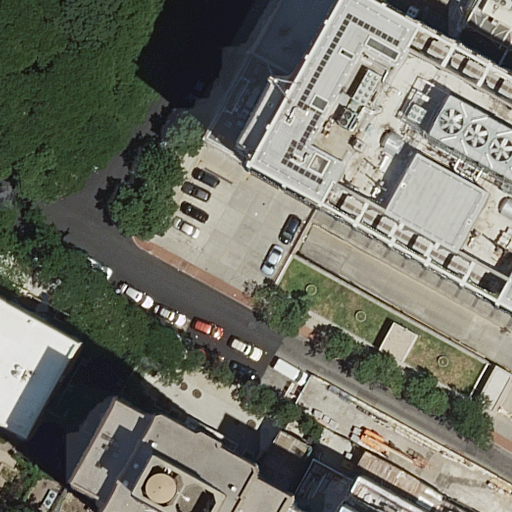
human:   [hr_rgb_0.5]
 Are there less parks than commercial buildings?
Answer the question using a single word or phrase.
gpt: no

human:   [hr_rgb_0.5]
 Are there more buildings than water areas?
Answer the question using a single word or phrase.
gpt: yes

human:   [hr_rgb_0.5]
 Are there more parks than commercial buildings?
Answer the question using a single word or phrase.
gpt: yes

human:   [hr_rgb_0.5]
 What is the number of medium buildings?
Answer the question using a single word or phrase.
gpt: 2

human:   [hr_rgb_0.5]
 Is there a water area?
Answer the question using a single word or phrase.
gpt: no

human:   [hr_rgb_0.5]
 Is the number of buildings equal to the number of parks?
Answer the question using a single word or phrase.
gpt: no

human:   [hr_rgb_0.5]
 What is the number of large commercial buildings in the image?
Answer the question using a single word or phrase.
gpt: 0

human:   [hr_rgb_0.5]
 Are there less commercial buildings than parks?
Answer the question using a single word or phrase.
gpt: yes

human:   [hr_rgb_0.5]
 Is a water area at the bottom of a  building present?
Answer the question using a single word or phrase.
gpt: no

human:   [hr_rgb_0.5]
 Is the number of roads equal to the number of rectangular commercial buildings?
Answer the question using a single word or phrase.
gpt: no

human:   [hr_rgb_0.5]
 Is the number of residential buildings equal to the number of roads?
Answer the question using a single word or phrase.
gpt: no

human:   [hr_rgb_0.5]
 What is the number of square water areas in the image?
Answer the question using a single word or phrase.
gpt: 0

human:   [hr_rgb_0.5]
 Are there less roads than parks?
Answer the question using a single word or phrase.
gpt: no

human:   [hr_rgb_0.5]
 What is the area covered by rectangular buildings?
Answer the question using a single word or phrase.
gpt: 349m2

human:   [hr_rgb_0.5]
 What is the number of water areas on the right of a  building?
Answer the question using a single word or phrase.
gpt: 0

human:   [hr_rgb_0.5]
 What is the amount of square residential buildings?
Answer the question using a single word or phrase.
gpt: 0

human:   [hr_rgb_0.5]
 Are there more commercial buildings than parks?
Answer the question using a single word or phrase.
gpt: no

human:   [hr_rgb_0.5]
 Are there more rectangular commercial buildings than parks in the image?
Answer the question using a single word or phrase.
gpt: no

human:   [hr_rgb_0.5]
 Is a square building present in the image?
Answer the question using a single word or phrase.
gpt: no

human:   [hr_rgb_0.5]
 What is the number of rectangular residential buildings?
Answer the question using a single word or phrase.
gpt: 2

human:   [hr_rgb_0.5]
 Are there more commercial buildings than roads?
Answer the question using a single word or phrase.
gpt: no

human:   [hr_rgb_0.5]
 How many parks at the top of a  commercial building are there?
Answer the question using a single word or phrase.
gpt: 0

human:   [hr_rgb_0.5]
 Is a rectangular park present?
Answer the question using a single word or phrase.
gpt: yes

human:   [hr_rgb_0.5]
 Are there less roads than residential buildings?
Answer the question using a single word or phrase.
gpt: yes

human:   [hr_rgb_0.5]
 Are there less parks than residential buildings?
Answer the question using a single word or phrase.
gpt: yes

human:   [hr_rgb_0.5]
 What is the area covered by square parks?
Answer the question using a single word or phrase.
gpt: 0m2

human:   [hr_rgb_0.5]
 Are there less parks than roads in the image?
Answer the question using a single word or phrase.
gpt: yes

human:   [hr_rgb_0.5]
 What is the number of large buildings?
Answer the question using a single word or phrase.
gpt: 2

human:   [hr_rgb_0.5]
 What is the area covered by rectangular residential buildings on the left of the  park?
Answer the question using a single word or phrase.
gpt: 349m2

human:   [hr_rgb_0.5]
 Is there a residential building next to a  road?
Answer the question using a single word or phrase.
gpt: yes

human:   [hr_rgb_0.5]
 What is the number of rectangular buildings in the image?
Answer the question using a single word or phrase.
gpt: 2

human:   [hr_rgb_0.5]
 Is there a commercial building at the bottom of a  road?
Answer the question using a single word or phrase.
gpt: no

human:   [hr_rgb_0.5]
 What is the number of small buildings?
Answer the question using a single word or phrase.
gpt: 1

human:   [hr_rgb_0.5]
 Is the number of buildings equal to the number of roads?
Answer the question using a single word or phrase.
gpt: no

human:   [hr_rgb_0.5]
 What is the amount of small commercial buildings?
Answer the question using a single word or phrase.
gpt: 0

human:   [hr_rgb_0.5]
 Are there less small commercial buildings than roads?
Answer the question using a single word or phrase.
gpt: yes